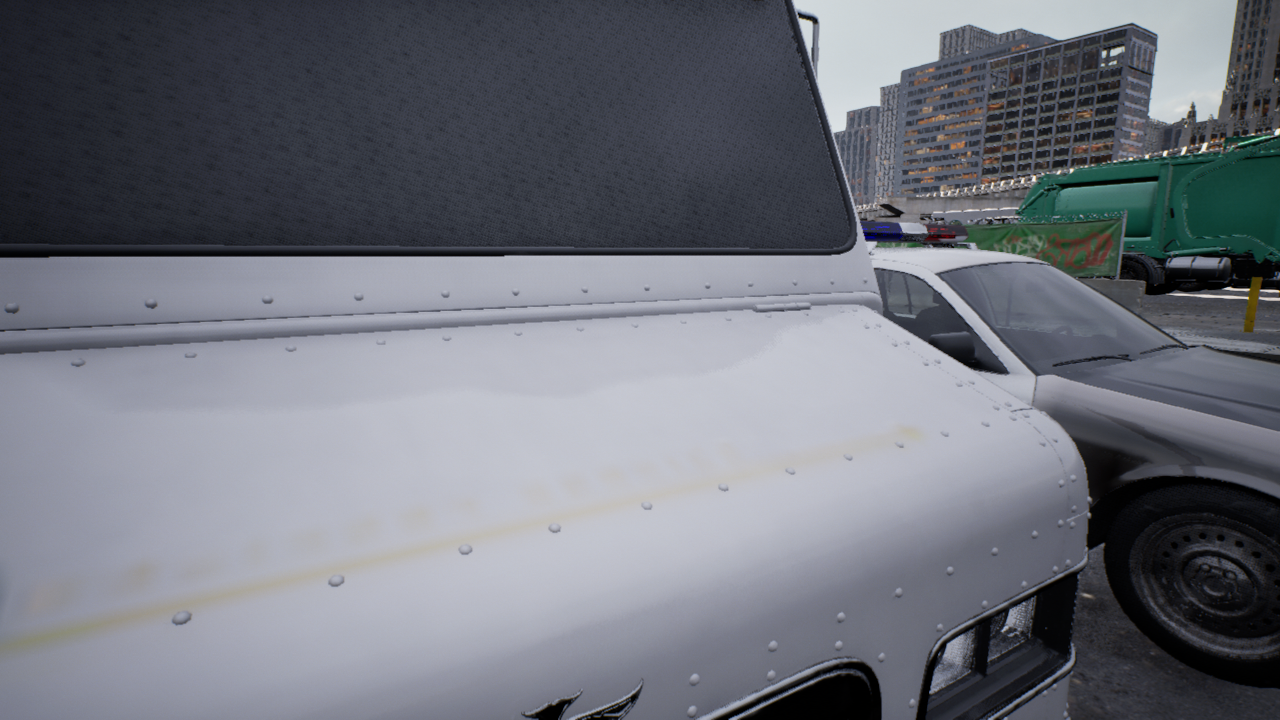
Venue: downtown
Lighting: clear day
Vehicle rig: sedan